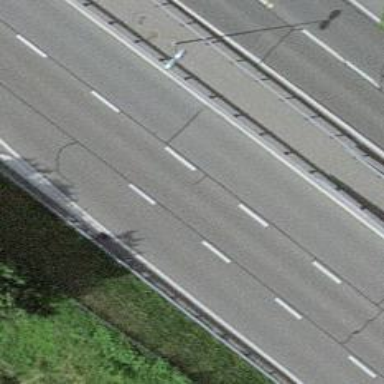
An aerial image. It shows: Asphalt motorway link.